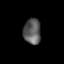
Tissue: lung
Cell type: Epithelial cells
Senescence score: 0.184
Nuclear area (px): 435
Mean DAPI intensity: 91.264